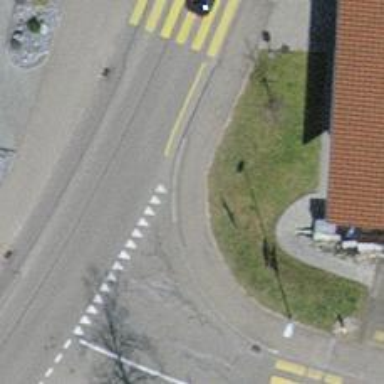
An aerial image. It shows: Asphalt sidewalk along the footway.